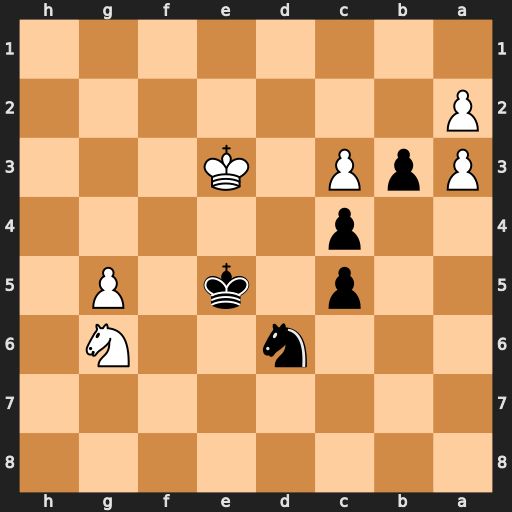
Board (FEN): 8/8/3n2N1/2p1k1P1/2p5/PpP1K3/P7/8
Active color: b
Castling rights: -
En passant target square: -
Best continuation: Kf5 Ne7+ Ke6